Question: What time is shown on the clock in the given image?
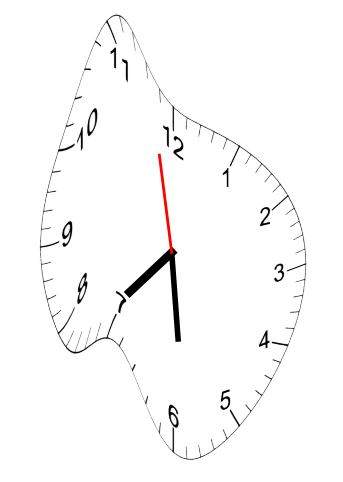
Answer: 07:28:58